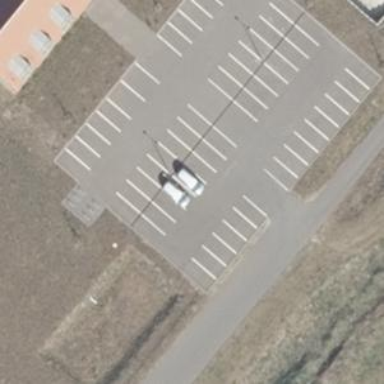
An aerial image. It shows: Asphalt parking aisle road for service vehicles.